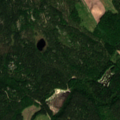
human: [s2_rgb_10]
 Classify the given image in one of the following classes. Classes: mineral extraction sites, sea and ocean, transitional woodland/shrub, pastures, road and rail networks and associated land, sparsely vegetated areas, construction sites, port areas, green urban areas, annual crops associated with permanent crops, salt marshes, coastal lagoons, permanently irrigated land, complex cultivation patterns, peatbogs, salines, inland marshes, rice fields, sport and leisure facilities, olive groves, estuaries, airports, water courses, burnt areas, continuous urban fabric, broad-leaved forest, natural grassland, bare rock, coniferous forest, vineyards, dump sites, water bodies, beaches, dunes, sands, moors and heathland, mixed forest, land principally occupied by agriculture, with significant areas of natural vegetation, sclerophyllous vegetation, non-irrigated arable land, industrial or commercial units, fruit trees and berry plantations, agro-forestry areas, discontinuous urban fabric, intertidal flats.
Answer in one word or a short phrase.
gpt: coniferous forest